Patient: sex F, age 77
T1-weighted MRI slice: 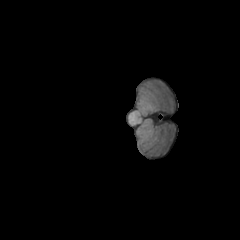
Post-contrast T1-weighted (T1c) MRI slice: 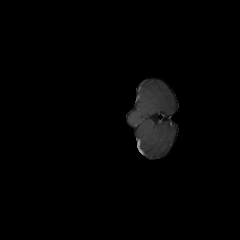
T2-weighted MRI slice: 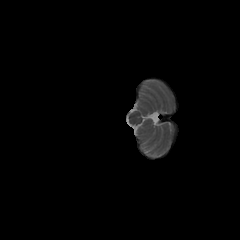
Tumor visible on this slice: no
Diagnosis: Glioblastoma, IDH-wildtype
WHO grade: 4